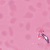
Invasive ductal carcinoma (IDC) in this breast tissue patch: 1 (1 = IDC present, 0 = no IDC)